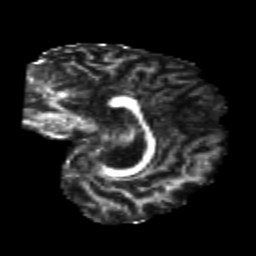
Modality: FA
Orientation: sagittal
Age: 22
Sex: female
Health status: healthy
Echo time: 0.074 s